Aerial crown-view tile of a tropical tree (Barro Colorado Island, Panama), acquired 20250317:
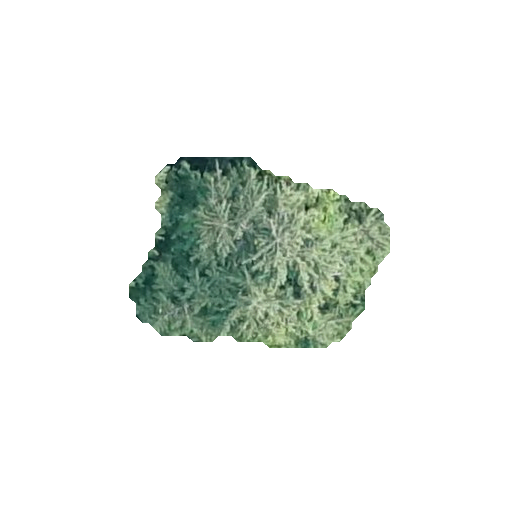
Species: Quararibea asterolepis
GBIF accepted scientific name: Quararibea asterolepis
Crown area: 54.893 m²